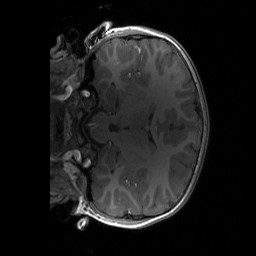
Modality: T1w
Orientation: coronal
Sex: male
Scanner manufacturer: siemens
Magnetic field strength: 3 T
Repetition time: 1.9 s
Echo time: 0.00243 s